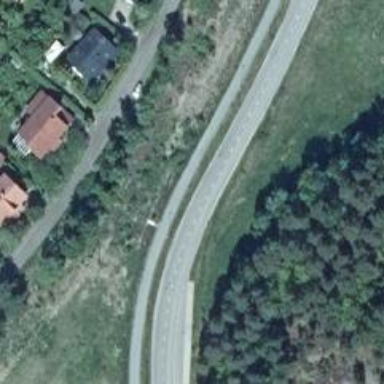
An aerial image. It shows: Asphalt cycleway.